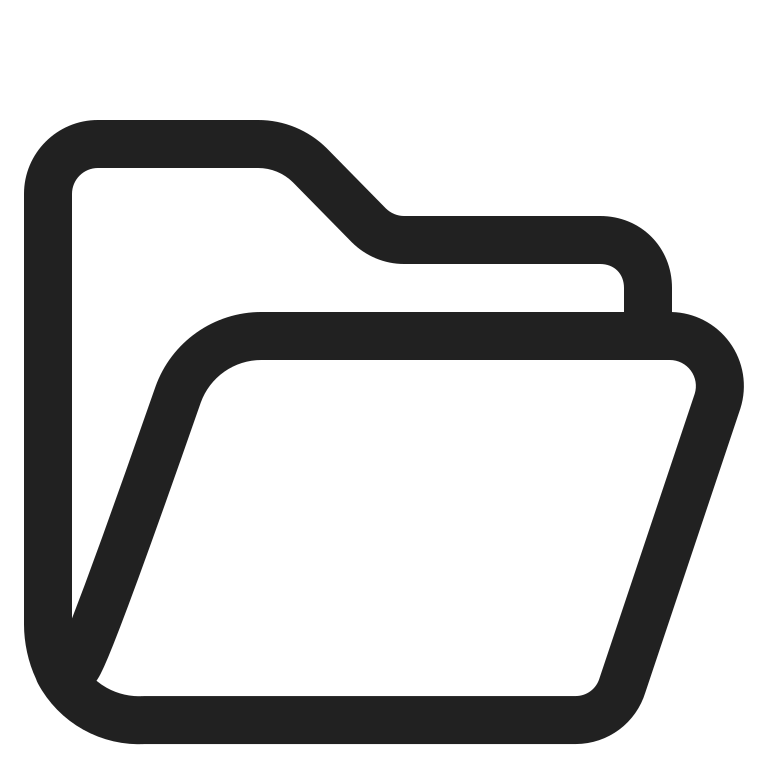
open file folder high contrast